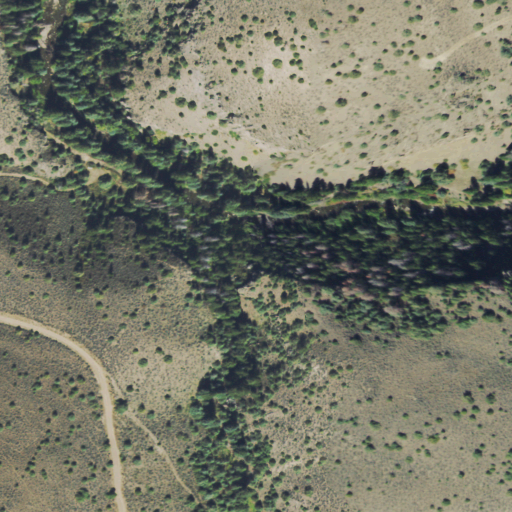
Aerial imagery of valley in Colorado named Edwards Draw containing evergreen forest and shrub